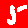
Digit: 5